Field crop: maize
Growth stage: 2
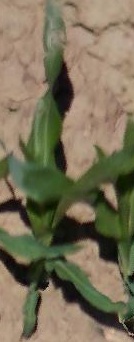
Species: maize